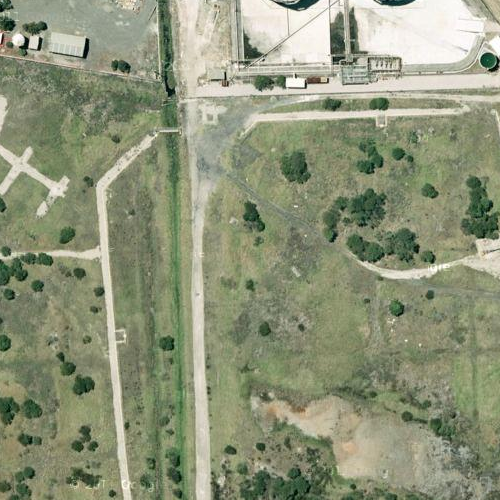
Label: sydney